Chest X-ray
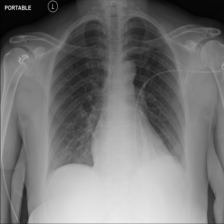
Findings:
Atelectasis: positive
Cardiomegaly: negative
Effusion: negative
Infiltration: negative
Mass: negative
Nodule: negative
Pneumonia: negative
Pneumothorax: negative
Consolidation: negative
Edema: negative
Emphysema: negative
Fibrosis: negative
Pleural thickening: negative
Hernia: negative